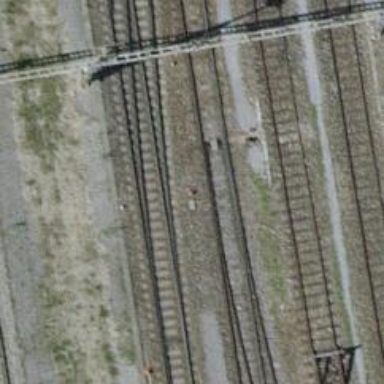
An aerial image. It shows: Railway switch.